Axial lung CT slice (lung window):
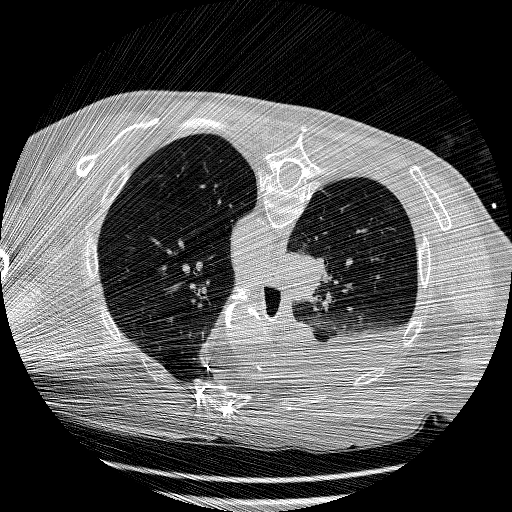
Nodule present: no